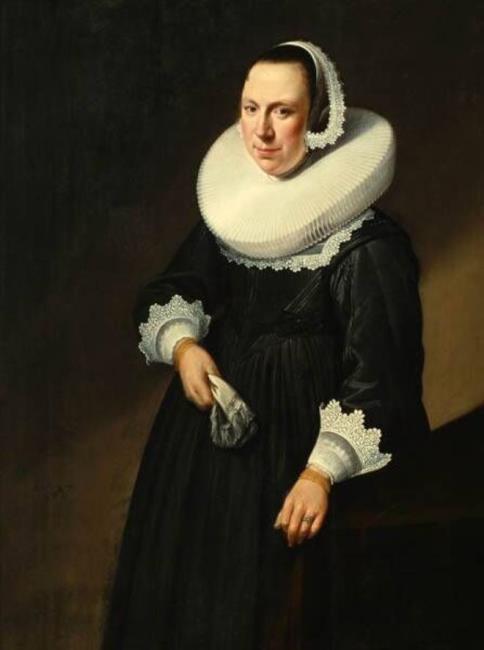
Title: Portrait of an unknown woman
Artist: Dirck Dircksz. Santvoort
Earliest date: 1642
Latest date: 1642
Genre: painting
Iconography: Gloves
Keywords: woman's portrait, knee-length portrait, head to the left, body facing left, facing front, lace cap, ruff, lace cuff/cuffs, glove/gloves in hand, bracelet, finger ring